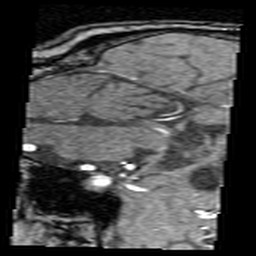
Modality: angio
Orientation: sagittal
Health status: ill
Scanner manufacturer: siemens
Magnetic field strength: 3 T
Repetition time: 0.022 s
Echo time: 0.00386 s